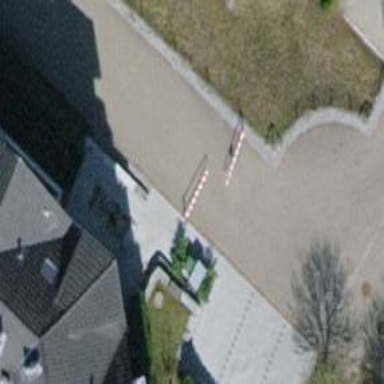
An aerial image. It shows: Cycle barrier.